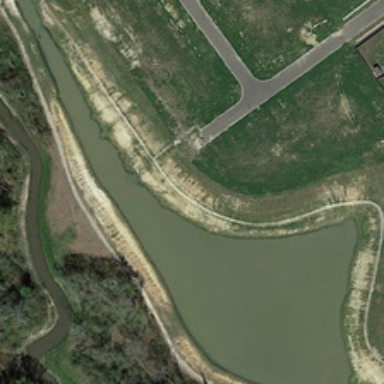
Several green trees and many meadows are around an irregular pond .